Question: How we can draw a curved text on a image in a particular position like below.

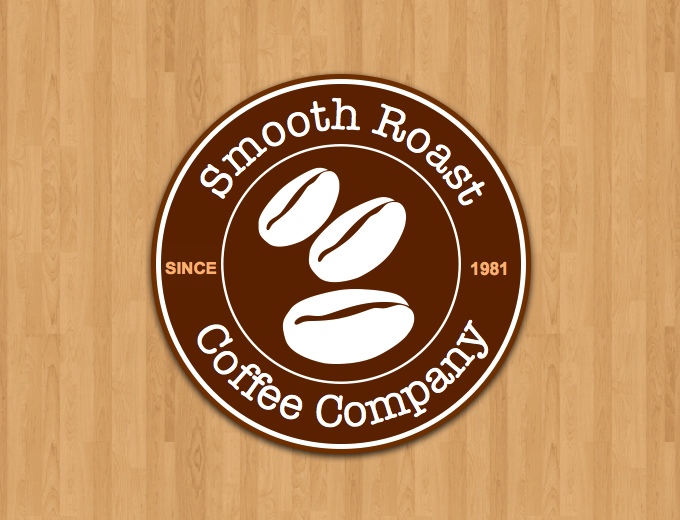
Answer: You can use '<textPath>' SVG elements to draw text on a path. It can be a little bit fiddly, but I'll walk you through it.
First you need to create a '<defs>' section containing the paths you want your text to follow. It would make things easier if you could just use a '<circle>' element, but that won't work; it has to be a '<path>' element. Fortunately, SVG's path drawing does support <URL>, so there's no need to faff about with Bezier curves.
Here I'm defining two semicircular arcs centred on (0,0) with a radius of 120; 'cp1' goes clockwise over the top, and 'cp2' goes anticlockwise around the bottom:
'''
<defs>
<path id="cp1" d="M-120 0A120 120 0 0 1 120 0" fill="none" stroke="red" />
<path id="cp2" d="M-120 0A120 120 0 0 0 120 0" fill="none" stroke="red" />
</defs>
'''
The actual drawing part of the SVG is wrapped in a '<g>' element to move the origin to the centre of the SVG (which has dimensions of 300x300 in this case):
'''
<g transform="translate(150,150)">
'''
Now create a '<text>' element with the required appearance attributes, and put the '<textPath>' elements inside it. Use 'text-anchor="middle"' to keep the text centrally justified, and set the 'startOffset' attribute to the distance along the path where you want the text to be anchored. In this case, the offset is equal to one quarter of the circumference of a circle with diameter 120, which is 2 x p x 120 / 4, or 188.5. The 'dominant-baseline' attribute indicates how the text is aligned to the curve; a setting of 'middle' means that the centre line of the text is aligned to the path, so we can use the same radius for the upper and lower curves. (In some cases this can make the text look a bit squished. You can fix this by setting the 'letter-spacing' attribute.)
'''
<text font-size="36" font-family="Courier New" font-weight="bold" fill="white">
<textPath xlink:href="#cp1" startOffset="188.5" text-anchor="middle"
dominant-baseline="central">Smooth Roast</textPath>
<textPath xlink:href="#cp2" startOffset="188.5" text-anchor="middle"
dominant-baseline="central">Coffee Company</textPath>
</text>
'''
The horizontal text in the middle of the logo can be done in the same way, but using ordinary '<tspan>' elements instead of '<textPath>' elements:
'''
<text font-size="12" font-family="Arial" font-weight="bold" fill="#c97">
<tspan x="-120" y="0" text-anchor="middle" dominant-baseline="central">SINCE</tspan>
<tspan x="120" y="0" text-anchor="middle" dominant-baseline="central">1981</tspan>
</text>
'''
And here's the finished result:
'''
<svg width="300" height="300" viewBox="0 0 300 300" xmlns:xlink="http://www.w3.org/1999/xlink">
<defs>
<path id="cp1" d="M-120 0A120 120 0 0 1 120 0" fill="none" stroke="red" />
<path id="cp2" d="M-120 0A120 120 0 0 0 120 0" fill="none" stroke="red" />
</defs>
<g transform="translate(150,150)">
<!-- Circular background: -->
<circle x="0" y="0" r="150" fill="#820" stroke="none" />
<circle x="0" y="0" r="145" fill="none" stroke="white" stroke-width="4" />
<circle x="0" y="0" r="98" fill="none" stroke="white" stroke-width="2" />
<!-- This is supposed to look like a coffee cup: -->
<rect x="-45" y="-40" width="80" height="80" fill="white" stroke="none" />
<rect x="-45" y="30" width="80" height="20" rx="10" ry="10" fill="white" stroke="none" />
<ellipse cx="45" cy="0" rx="15" ry="20" fill="none" stroke="white" stroke-width="8" />
<!-- Text manipulation starts here: -->
<text font-size="36" font-family="Courier New" font-weight="bold" fill="white">
<textPath xlink:href="#cp1" startOffset="188.5" text-anchor="middle" dominant-baseline="central">Smooth Roast</textPath>
<textPath xlink:href="#cp2" startOffset="188.5" text-anchor="middle" dominant-baseline="central">Coffee Company</textPath>
</text>
<text font-size="12" font-family="Arial" font-weight="bold" fill="#c97">
<tspan x="-120" y="0" text-anchor="middle" dominant-baseline="central">SINCE</tspan>
<tspan x="120" y="0" text-anchor="middle" dominant-baseline="central">1981</tspan>
</text>
</g>
</svg>
'''